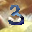
Label: 3